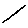
Label: line